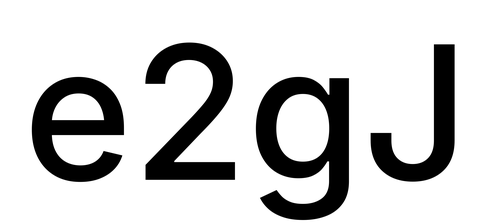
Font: Inter_Medium